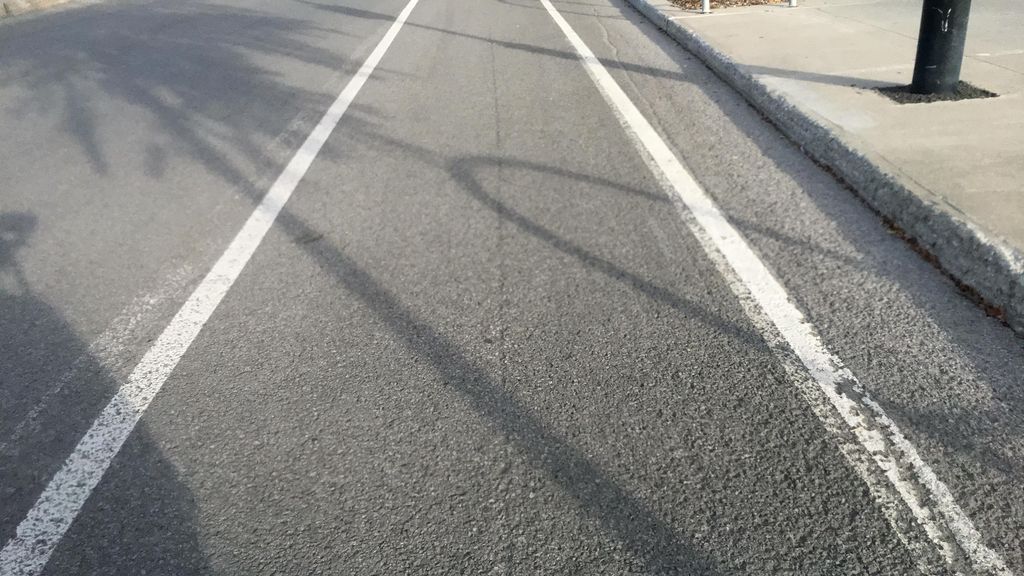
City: montreal